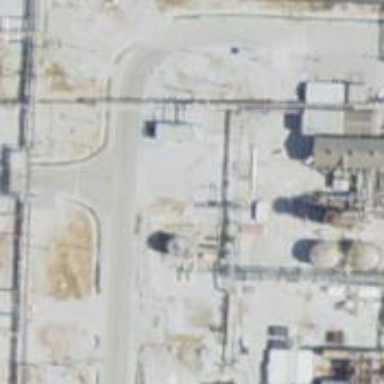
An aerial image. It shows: Storage tank with man-made structure.